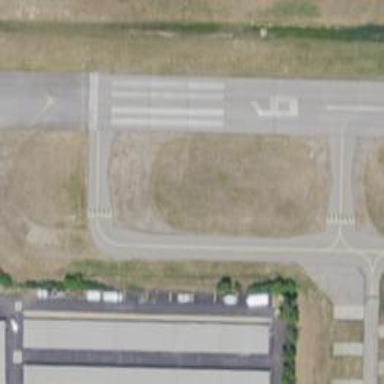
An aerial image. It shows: Image of taxiway at airport.